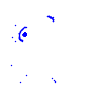
Particle: kaon